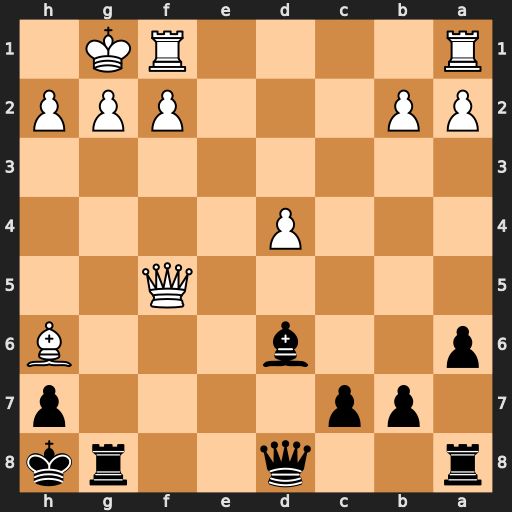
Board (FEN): r2q2rk/1pp4p/p2b3B/5Q2/3P4/8/PP3PPP/R4RK1
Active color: b
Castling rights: -
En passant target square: -
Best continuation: Qh4 g3 Qxh6